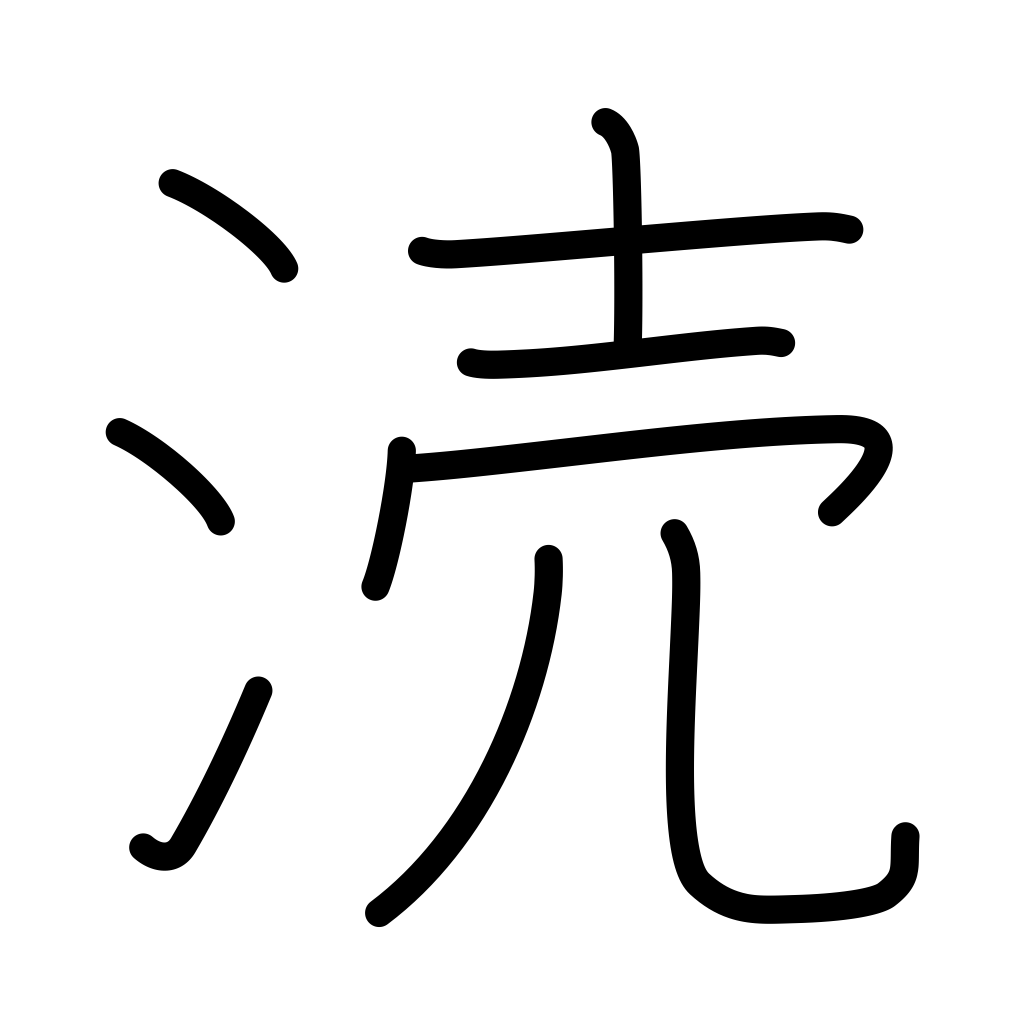
Meaning: defile, blaspheme, ditch